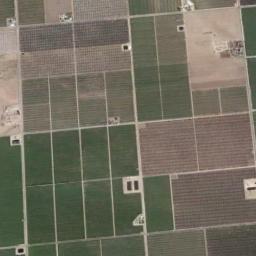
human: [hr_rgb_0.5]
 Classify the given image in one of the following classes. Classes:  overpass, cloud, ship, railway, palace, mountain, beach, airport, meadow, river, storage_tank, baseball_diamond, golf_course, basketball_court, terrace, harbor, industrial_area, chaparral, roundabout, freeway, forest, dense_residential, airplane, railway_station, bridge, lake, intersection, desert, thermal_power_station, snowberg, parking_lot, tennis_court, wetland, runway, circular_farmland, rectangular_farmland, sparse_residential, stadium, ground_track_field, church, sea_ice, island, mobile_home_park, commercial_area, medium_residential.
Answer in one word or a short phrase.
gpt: rectangular_farmland